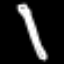
Label: pencil